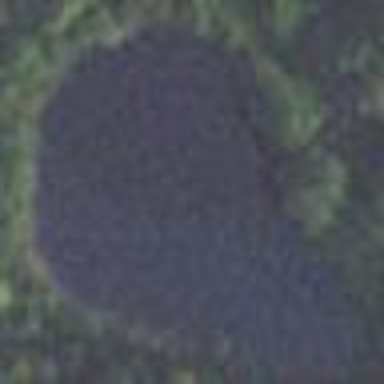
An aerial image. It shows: Pond with natural water.